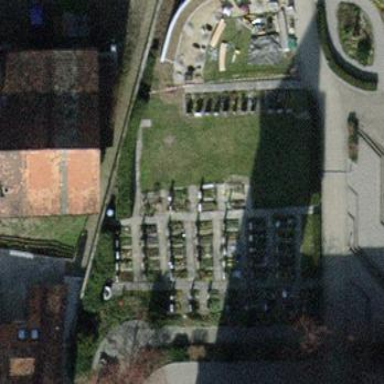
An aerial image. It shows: Cemetery.